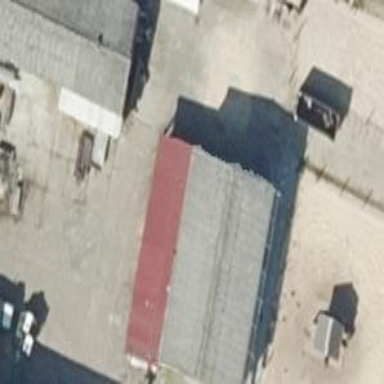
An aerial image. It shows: Gabled building with grey roof oriented along its structure.